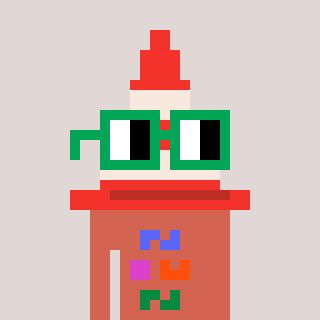
a pixel art character with square green glasses, a cone-shaped head and a peachy-colored body on a warm background